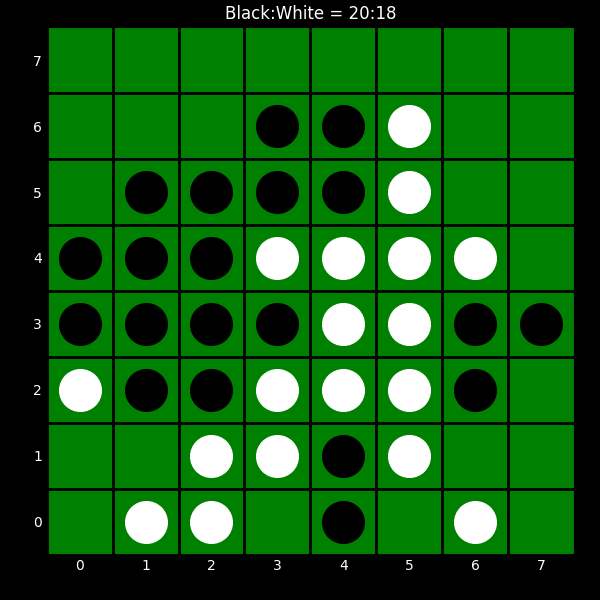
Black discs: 20
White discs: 18